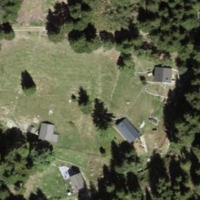
EUNIS habitat code: 41
Species observed at this site:
Phyteuma scheuchzeri